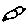
Label: bird